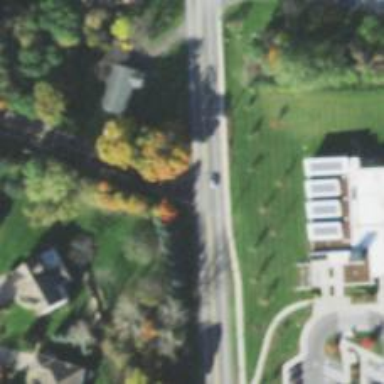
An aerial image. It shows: Road with stop sign.